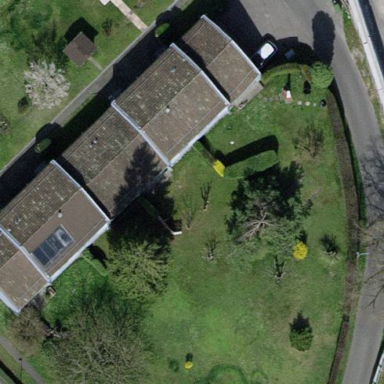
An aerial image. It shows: Garden area designated for leisure land.